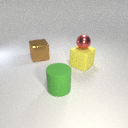
large green rubber cylinder in front of large brown metal cube